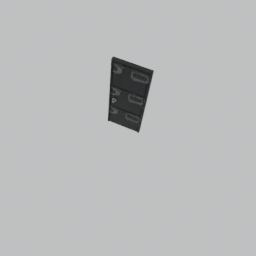
Label: architecture